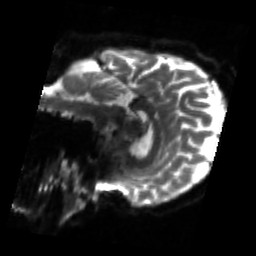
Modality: sbref
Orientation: sagittal
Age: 61
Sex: male
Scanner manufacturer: siemens
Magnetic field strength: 3 T
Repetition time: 4.71 s
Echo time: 0.0906 s